Question: I have next issue. I develop widget for games. So developers give me there game (html+js+css) and I inject my widget to there page. I do it like:
'''
<script data-main="/js/entities/pages/pageExternalGame" src="/js/libs/require/require.js"></script>
'''
So it works in the most of games. But some developers also using require.js for there purposes, and I get next error on the page:

How can I handle with it?
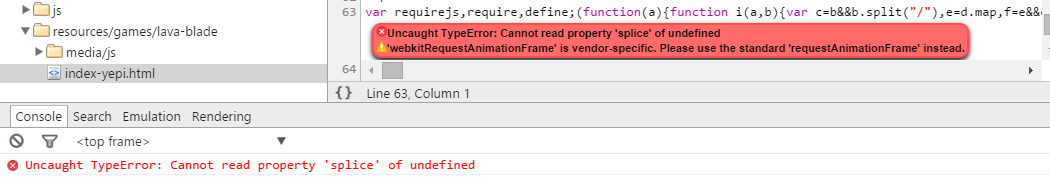
Answer: I found how to resolve, may be it will help to someone:
I'm just taking requirejs that I'm using, and change inside it all "require" and "define" on "requireMy" and "defineMy" - and use it in my code.